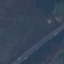
Land use / land cover class: Highway